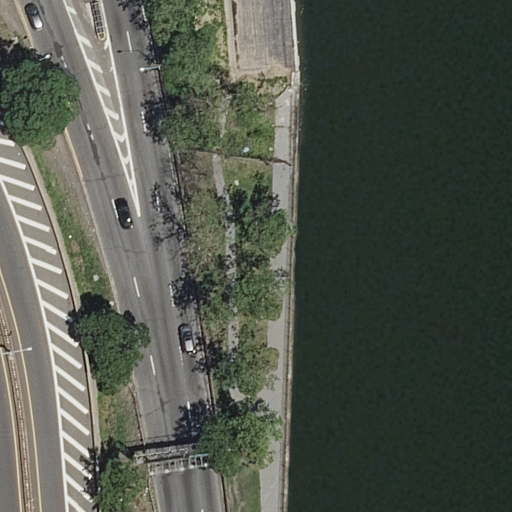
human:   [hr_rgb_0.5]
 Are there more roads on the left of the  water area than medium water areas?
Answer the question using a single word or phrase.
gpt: yes

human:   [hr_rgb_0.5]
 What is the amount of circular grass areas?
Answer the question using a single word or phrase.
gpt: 0

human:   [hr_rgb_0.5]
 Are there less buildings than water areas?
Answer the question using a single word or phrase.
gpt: yes

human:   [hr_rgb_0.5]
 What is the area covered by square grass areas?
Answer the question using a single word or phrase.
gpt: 0m2

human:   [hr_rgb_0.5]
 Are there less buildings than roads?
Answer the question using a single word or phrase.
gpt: yes

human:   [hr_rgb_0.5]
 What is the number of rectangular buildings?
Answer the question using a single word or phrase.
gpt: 0

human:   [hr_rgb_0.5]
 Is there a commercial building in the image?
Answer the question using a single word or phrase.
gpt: no

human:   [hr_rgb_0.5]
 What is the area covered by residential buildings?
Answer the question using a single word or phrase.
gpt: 0m2

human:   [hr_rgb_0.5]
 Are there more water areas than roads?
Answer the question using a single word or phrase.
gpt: no

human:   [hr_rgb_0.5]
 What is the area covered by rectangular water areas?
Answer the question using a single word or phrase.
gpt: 0m2

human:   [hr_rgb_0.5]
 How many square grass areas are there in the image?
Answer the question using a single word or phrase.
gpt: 0

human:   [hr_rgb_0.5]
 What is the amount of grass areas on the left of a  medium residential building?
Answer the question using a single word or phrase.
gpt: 0

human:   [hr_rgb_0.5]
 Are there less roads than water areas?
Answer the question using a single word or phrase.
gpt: no

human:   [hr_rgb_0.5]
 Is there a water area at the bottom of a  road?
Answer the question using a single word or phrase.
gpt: no

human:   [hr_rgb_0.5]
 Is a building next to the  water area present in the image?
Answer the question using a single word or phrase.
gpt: no

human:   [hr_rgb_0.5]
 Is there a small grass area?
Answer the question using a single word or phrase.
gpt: no

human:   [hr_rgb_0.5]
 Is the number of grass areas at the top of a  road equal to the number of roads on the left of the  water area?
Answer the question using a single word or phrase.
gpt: no

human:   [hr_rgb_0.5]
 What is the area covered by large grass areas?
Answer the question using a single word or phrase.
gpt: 993m2

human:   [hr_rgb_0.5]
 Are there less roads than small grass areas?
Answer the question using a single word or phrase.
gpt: no

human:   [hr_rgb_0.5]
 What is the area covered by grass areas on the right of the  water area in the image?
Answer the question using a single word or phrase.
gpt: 0m2

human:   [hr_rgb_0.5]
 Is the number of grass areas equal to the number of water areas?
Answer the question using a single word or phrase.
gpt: yes

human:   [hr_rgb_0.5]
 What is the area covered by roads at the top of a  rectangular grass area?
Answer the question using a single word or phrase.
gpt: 0m2

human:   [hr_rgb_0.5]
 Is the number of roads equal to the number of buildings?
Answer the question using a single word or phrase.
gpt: no

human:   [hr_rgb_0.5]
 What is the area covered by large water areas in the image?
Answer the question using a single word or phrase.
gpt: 4450m2

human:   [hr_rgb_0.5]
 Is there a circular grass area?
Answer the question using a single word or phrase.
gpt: no

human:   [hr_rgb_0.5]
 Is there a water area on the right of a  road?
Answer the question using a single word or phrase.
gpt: yes

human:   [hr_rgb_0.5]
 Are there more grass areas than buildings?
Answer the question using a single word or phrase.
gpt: yes

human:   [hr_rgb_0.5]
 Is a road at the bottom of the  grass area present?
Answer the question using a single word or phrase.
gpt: no

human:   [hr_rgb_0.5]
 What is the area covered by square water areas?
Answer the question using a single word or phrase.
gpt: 0m2

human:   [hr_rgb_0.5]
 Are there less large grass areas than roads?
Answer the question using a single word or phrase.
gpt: yes

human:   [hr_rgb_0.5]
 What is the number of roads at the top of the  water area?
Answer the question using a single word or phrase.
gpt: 0

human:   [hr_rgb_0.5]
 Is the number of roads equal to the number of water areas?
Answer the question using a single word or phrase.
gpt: no

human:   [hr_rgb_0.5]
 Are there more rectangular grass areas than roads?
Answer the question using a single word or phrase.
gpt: no

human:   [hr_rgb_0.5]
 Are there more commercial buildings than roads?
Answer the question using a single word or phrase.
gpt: no

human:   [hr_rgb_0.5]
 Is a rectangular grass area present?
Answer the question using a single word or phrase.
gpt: no

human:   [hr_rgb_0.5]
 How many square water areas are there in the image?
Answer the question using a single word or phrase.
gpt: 0